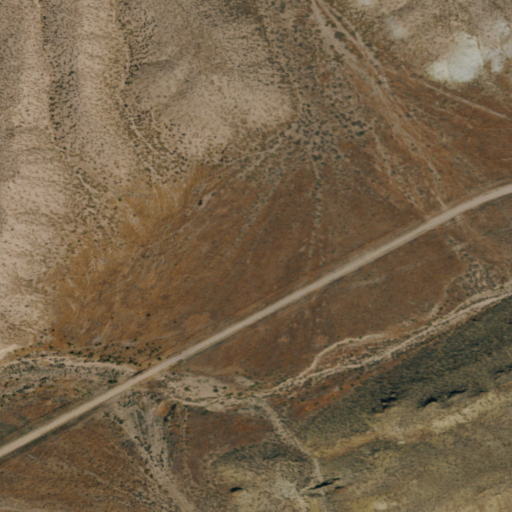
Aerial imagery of valley in Nevada named Rosebud Canyon containing only shrub